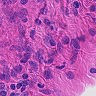
Metastatic tissue present: no